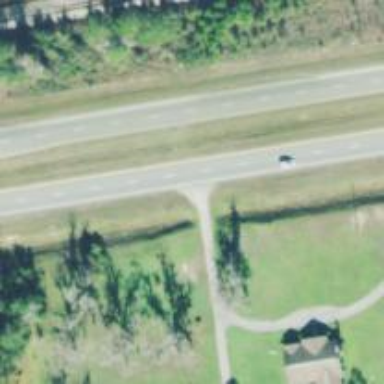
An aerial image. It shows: Trunk expressway with asphalt surface. It is dual carriageway.